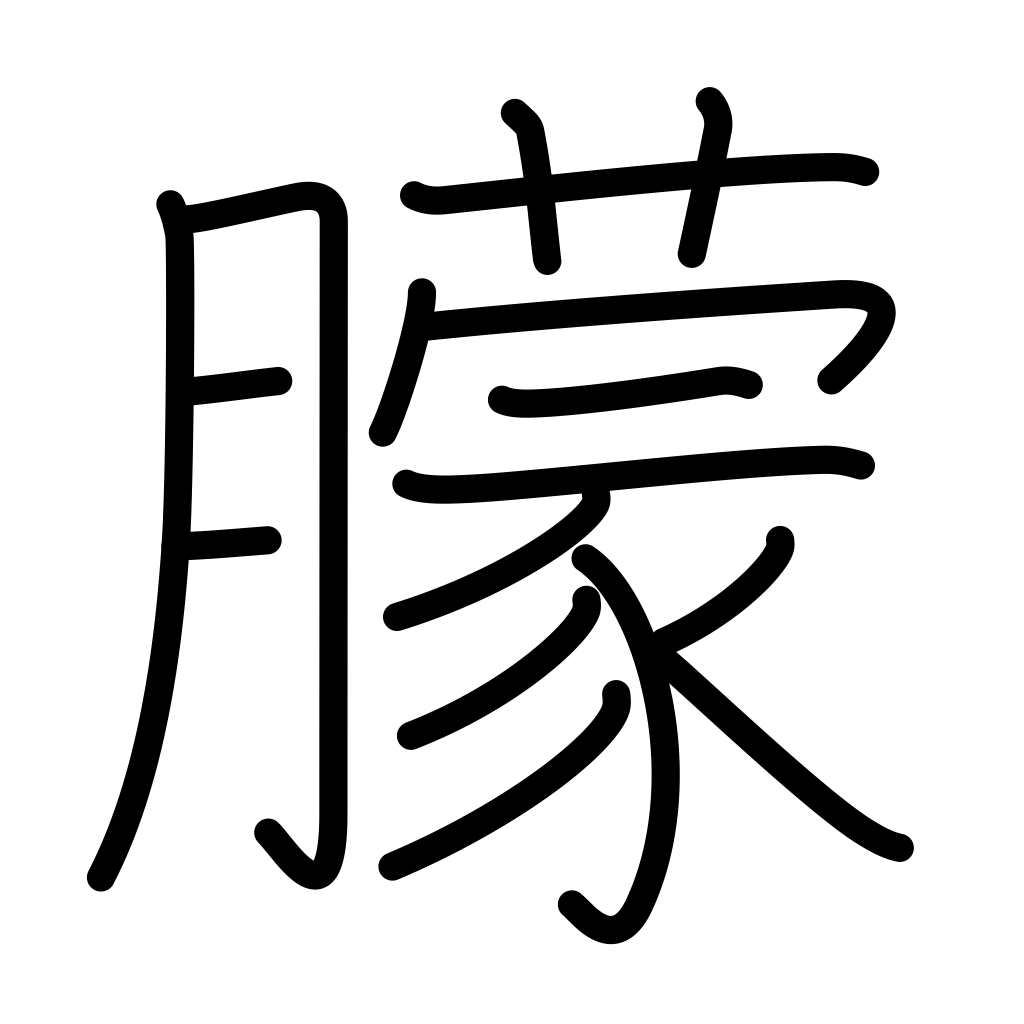
Meaning: dim, obscure